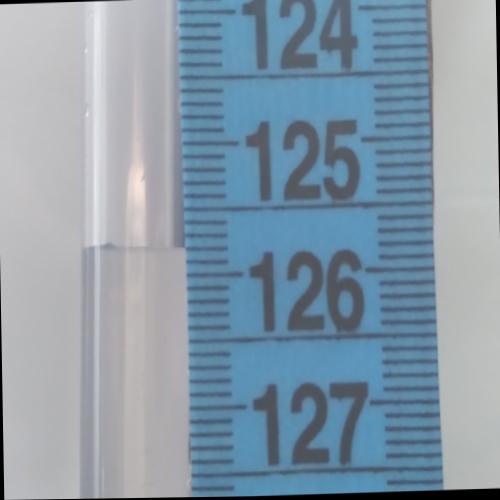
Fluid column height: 125.8 cm